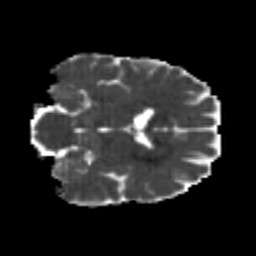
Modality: MD
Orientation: coronal
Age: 26
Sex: male
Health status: healthy
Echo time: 0.074 s